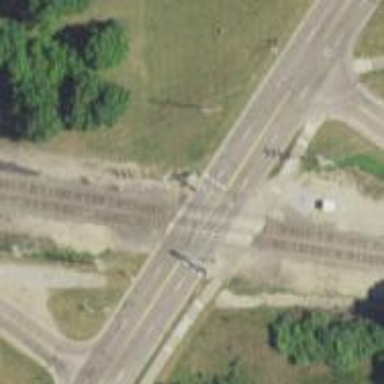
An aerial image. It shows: Crossing for the railway.